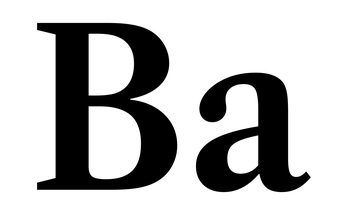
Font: LibreCaslonText_SemiBold